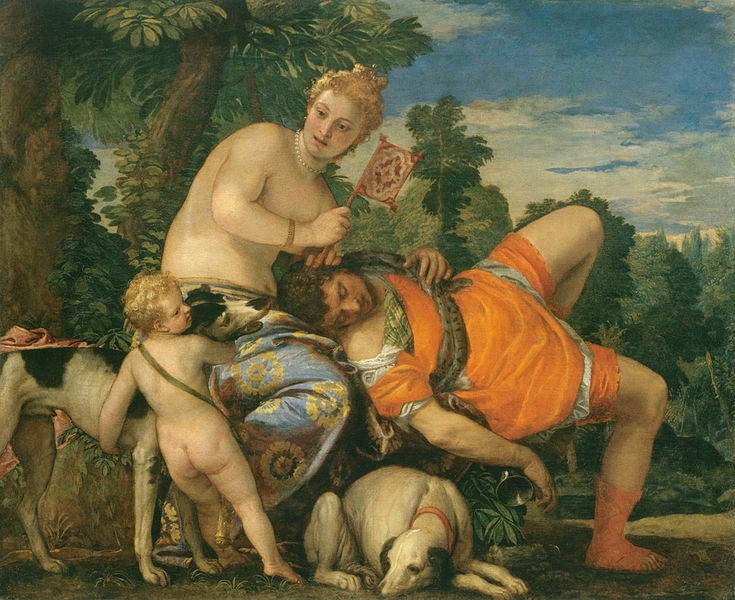
Titel: Venus und Adonis
Künstler: Paolo Veronese
Institution: Madrid, Museo del Prado
Schlagwörter: akt, baum, blau, blätter, fuß, himmel, kopf, mann, nackt, schlaf, wolken, bäume, grün, landschaft, blume, blumen, brust, bunt, frau, orange, schmuck, gras, hund, hunde, rot, tuch, barock, natur, gewand, kelch, mantel, kind, perlen, renaissance, seide, garten, putte, putto, beine, bein, schlafen, schlafend, halsband, fahne, nackte, becher, nakt, traum, schlange, mythologie, windhund, eros, venus, amor, putten, mars, herkules, cupido, adonis, hünde, en, cupide